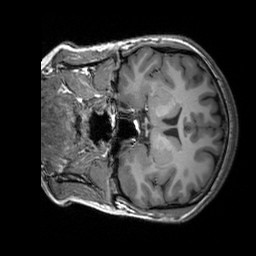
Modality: T1w
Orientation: coronal
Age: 25
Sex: female
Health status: healthy
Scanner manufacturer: siemens
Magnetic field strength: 3 T
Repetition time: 2.3 s
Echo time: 0.00303 s